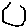
Label: hexagon